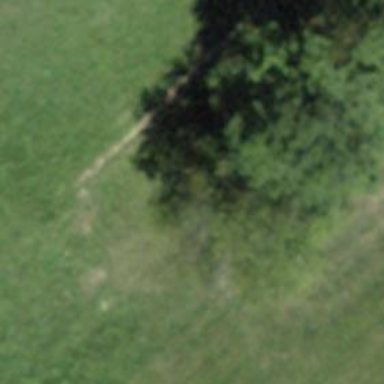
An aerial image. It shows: Row of trees in natural setting.